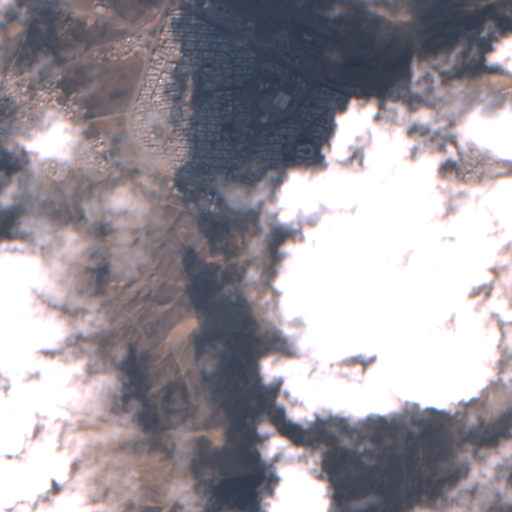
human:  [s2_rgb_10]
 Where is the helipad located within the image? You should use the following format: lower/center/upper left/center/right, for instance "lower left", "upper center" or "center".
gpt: The helipad is located in the center right of the image.
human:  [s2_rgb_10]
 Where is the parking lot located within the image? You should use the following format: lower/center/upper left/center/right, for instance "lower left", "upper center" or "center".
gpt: The parking lot is located in the upper center of the image.
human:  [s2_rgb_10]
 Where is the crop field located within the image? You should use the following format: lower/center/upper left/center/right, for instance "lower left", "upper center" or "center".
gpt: There is no crop field in the image.